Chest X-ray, PA view. Patient: 53 years old, sex F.
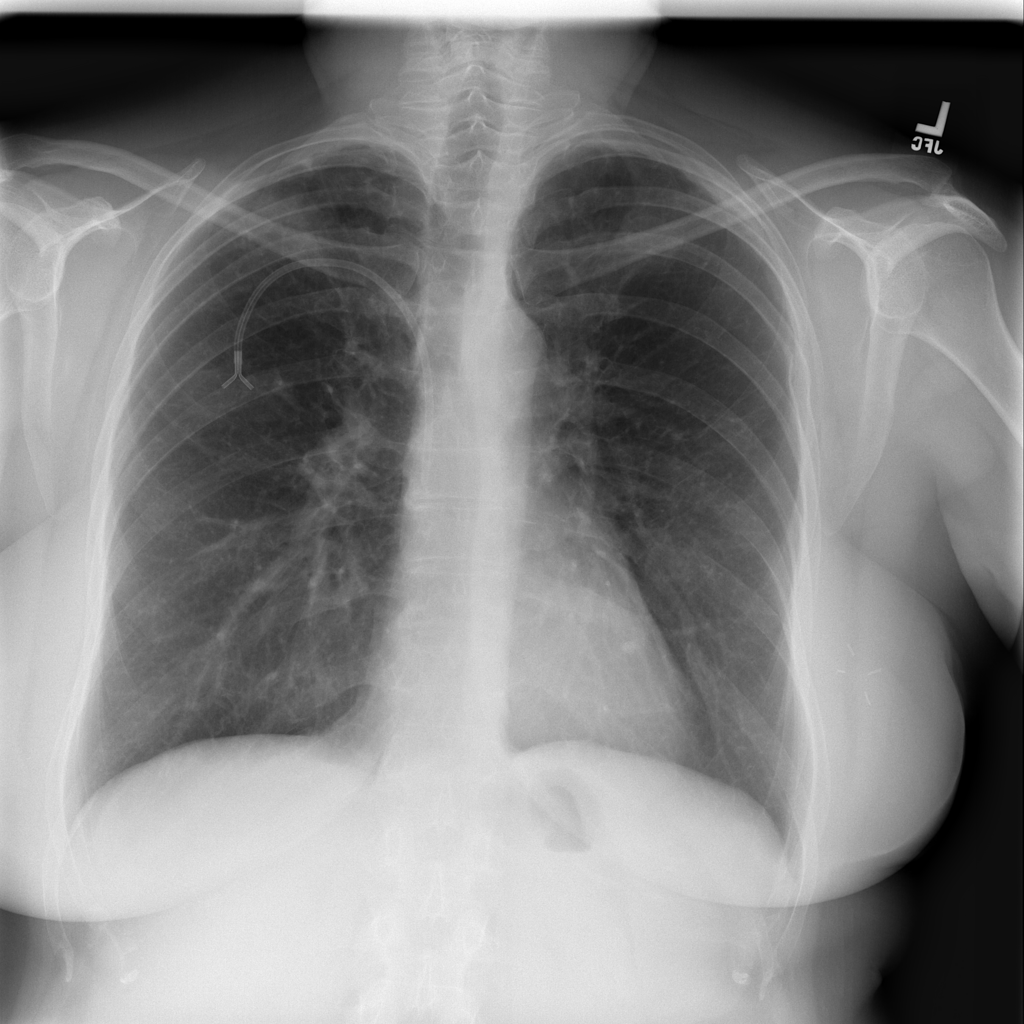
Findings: No Finding